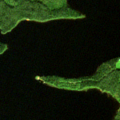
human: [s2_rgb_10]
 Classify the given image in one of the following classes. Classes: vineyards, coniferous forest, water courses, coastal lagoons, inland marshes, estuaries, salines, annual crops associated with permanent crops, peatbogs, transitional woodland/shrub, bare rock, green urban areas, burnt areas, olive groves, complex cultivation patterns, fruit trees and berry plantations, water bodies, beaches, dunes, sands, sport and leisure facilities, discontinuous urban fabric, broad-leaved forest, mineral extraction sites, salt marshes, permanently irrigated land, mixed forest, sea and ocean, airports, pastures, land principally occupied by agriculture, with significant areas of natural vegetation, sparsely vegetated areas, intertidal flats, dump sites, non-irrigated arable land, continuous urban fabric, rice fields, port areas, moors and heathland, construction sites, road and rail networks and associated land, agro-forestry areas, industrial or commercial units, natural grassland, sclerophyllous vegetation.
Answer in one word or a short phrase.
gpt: coniferous forest, mixed forest, water bodies